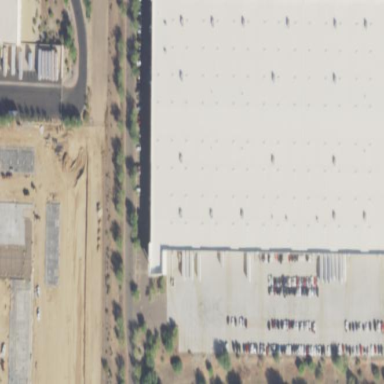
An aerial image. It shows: Commercial building.